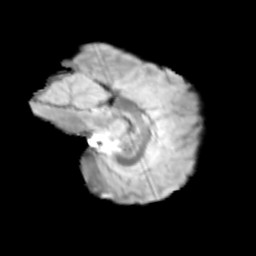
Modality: T2w
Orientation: sagittal
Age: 12
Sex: male
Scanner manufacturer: siemens
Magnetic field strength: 3 T
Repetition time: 3.8 s
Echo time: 0.07 s